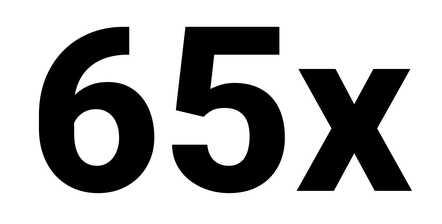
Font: Roboto_ExtraBold